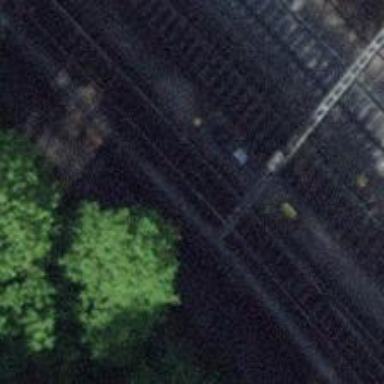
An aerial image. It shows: Railway switch.